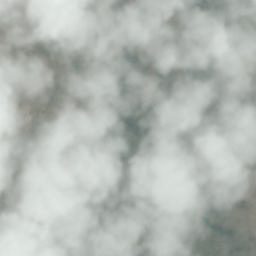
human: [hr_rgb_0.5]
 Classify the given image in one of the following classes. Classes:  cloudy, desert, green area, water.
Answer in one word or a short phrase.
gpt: cloudy